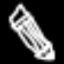
Label: pencil